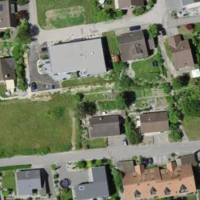
EUNIS habitat code: 55
Species observed at this site:
Euphrasia alpina